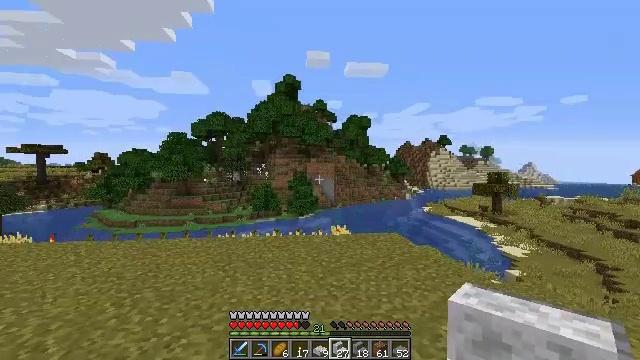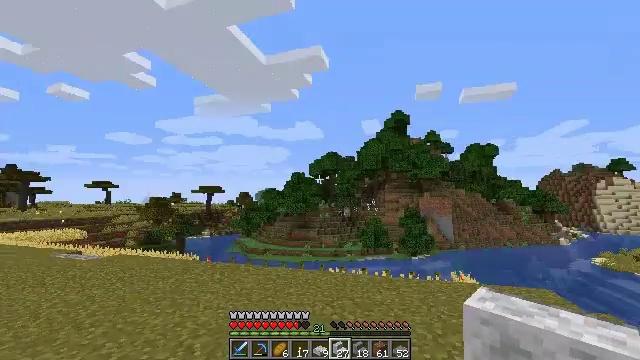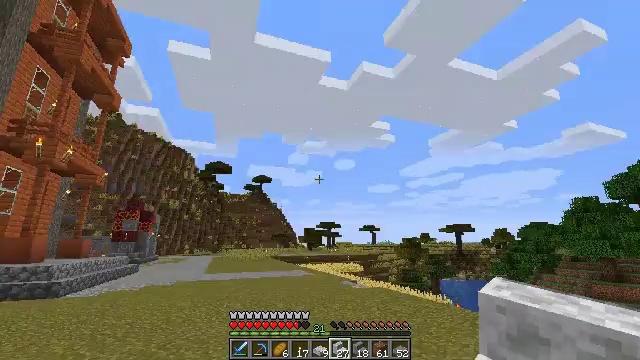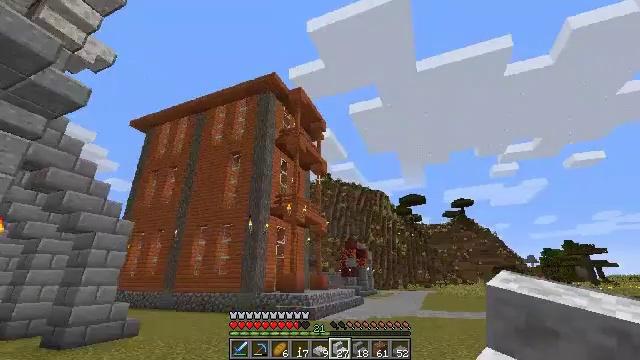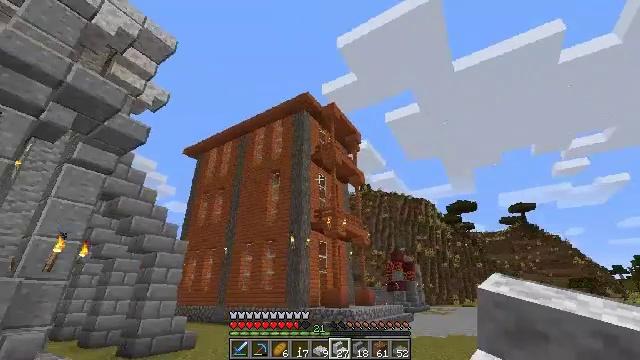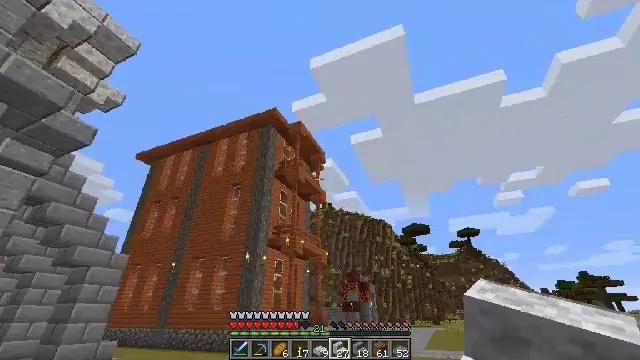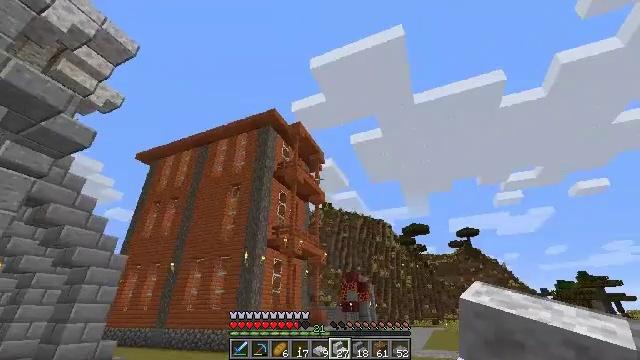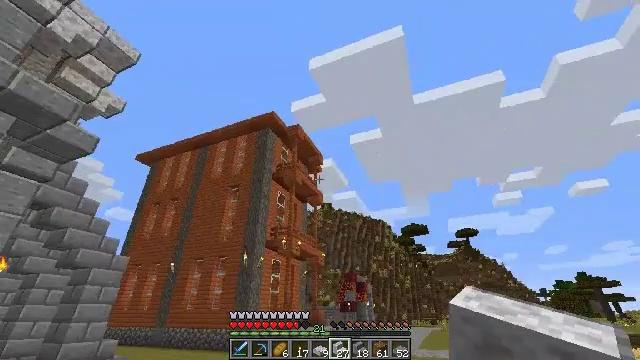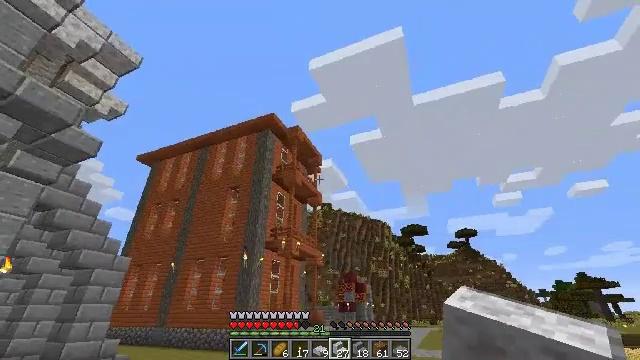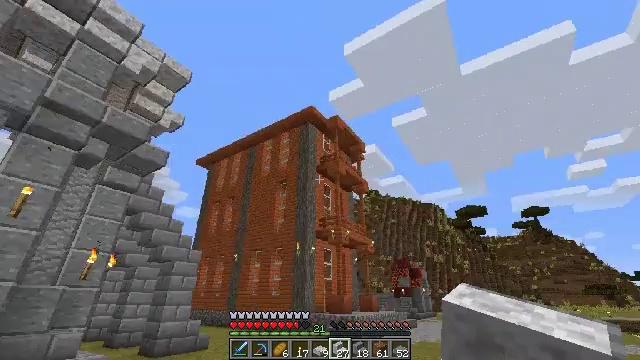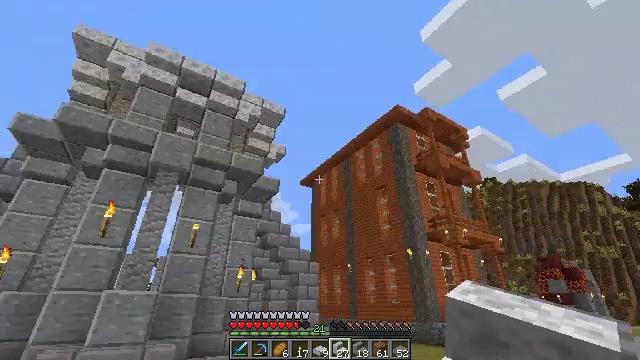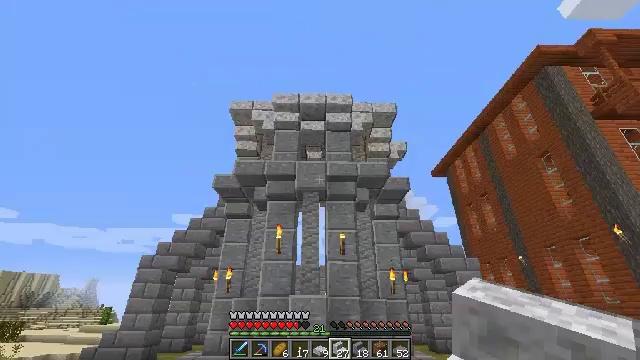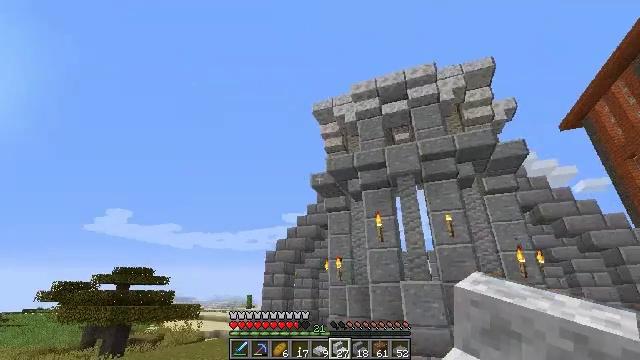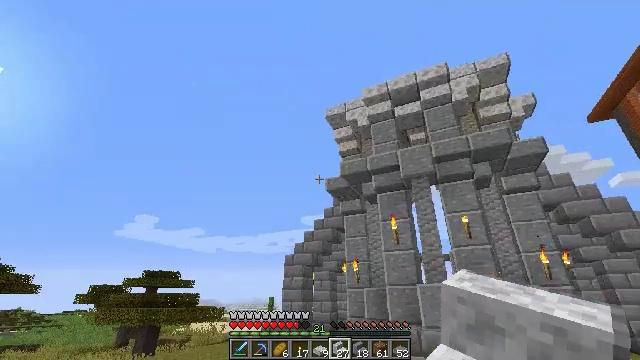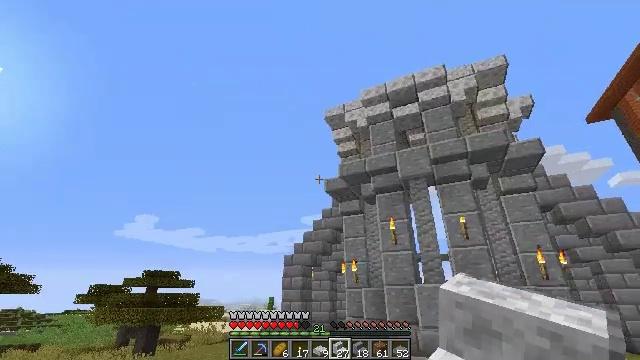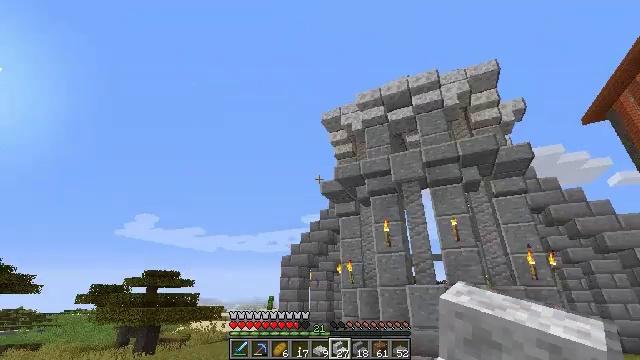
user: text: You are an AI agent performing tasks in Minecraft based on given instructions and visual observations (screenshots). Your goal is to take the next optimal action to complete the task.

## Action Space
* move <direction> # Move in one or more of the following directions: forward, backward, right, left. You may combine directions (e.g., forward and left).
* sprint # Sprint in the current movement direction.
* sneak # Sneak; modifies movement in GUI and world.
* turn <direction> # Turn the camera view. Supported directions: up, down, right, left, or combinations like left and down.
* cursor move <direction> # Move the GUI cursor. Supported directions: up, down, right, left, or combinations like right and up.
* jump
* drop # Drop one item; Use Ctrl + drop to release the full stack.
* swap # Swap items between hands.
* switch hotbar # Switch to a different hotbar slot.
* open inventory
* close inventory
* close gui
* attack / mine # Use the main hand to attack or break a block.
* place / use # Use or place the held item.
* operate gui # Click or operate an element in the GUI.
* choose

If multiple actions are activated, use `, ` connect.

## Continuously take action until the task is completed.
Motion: motion action
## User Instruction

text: Break the glass pane to collect it.
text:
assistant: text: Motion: move forward and move right, turn left and up
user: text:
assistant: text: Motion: move right, turn left and up
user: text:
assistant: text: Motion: move right, turn left and up
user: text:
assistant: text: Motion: move back and move right, turn left and up
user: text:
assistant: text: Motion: move back and move right, turn right and up
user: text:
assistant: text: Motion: move back
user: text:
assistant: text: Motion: move back
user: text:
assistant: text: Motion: move back
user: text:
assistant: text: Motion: move back, turn left and down
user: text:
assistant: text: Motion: move back, turn left and up
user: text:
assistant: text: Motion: move back and move right, turn left
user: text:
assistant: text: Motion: move back and move right, turn left and down
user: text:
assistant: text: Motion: move back and move right, turn left
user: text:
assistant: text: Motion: move back and move right
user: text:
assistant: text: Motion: move back and move right
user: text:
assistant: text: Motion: move back and move right
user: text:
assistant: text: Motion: move back and move right
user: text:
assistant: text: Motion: move back
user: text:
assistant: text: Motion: move back, turn right and down
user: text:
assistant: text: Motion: move back, turn right and down
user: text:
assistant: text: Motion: move back, turn right
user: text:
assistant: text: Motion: move back, turn right
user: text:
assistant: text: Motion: move back, turn right and down
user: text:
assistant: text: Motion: move back, turn right
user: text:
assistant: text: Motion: move back
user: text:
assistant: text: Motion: move back
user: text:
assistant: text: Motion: move back
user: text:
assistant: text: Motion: move back
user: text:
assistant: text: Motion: move back
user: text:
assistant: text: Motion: move back